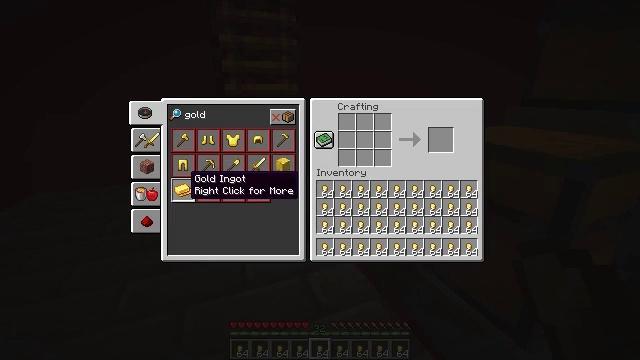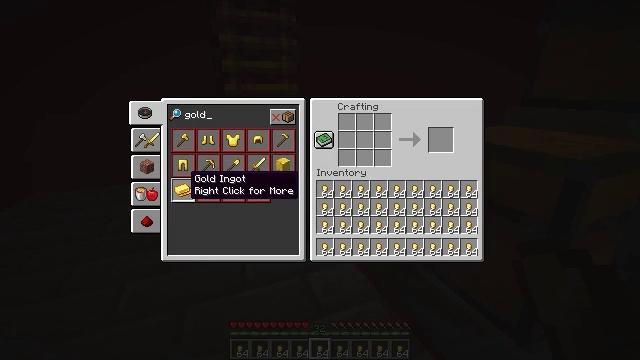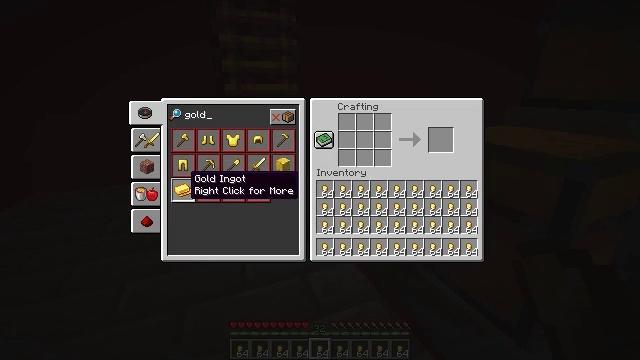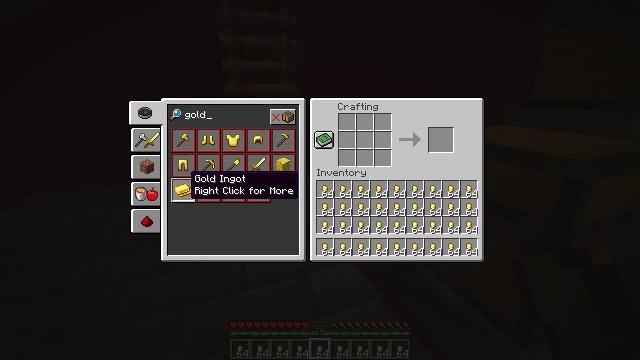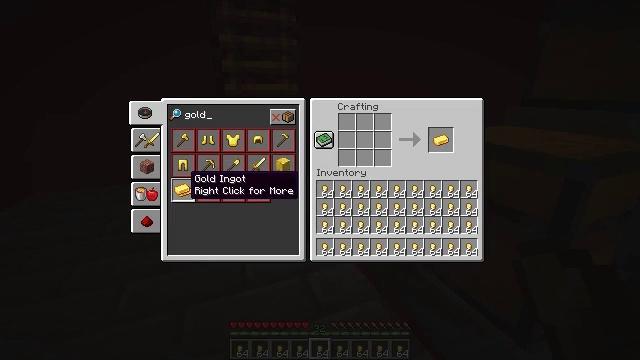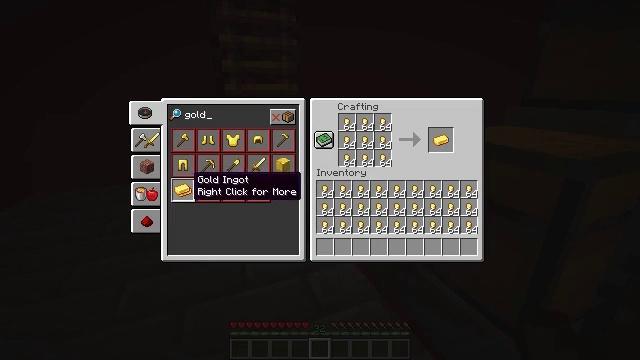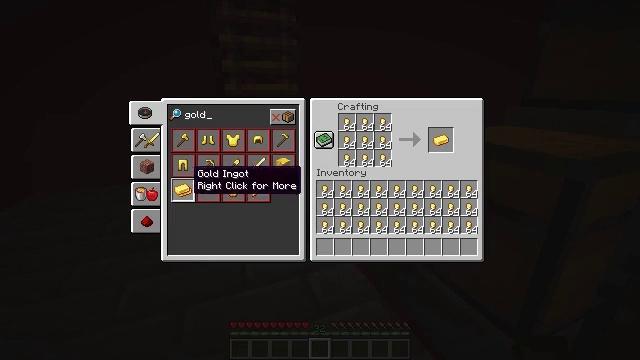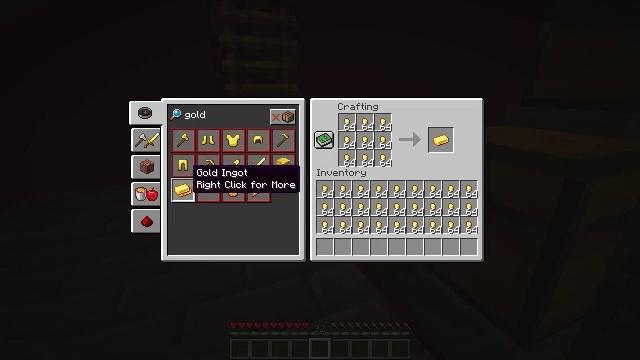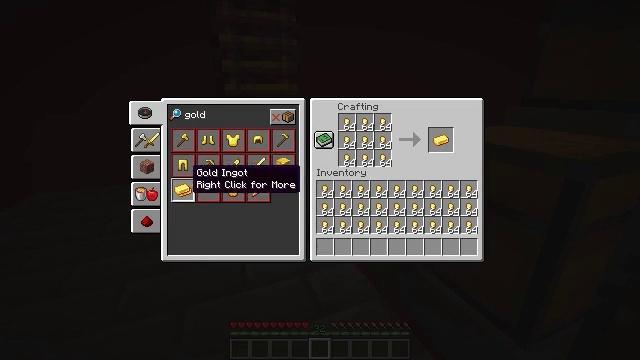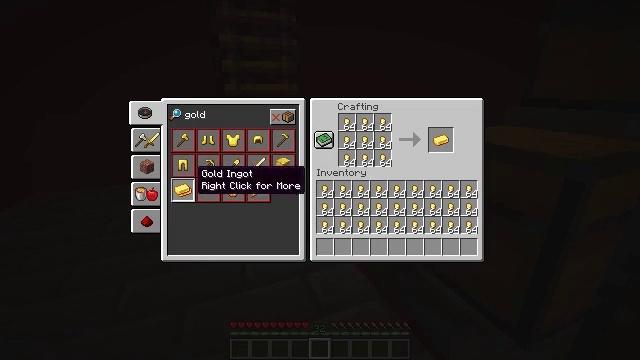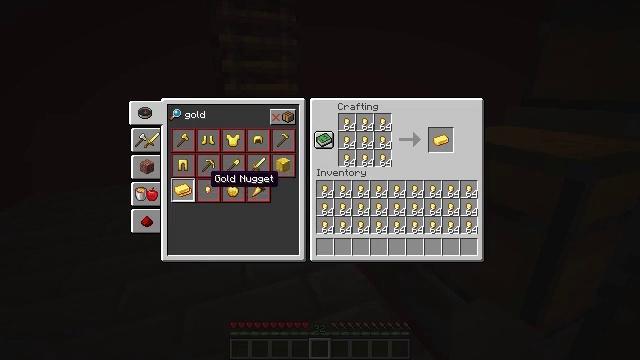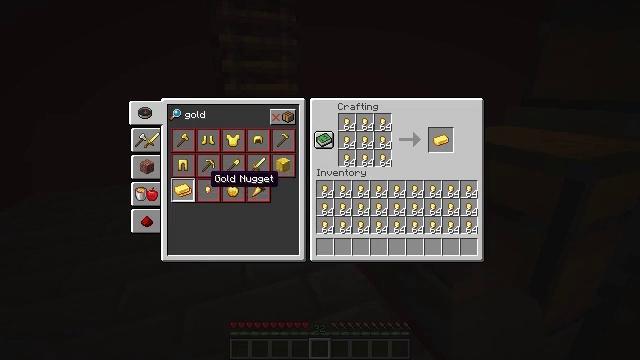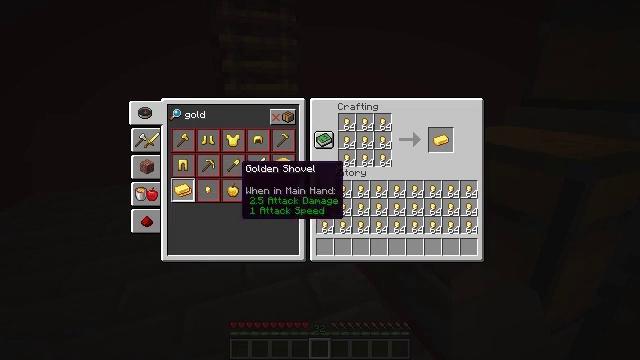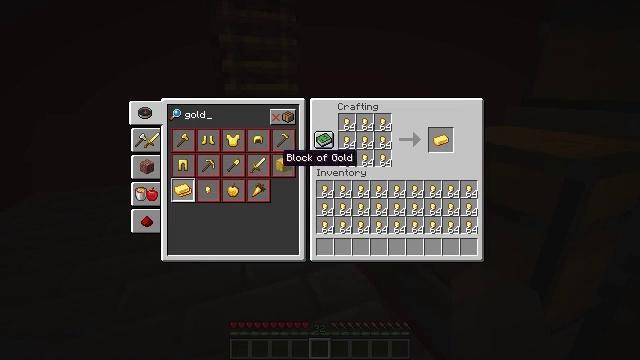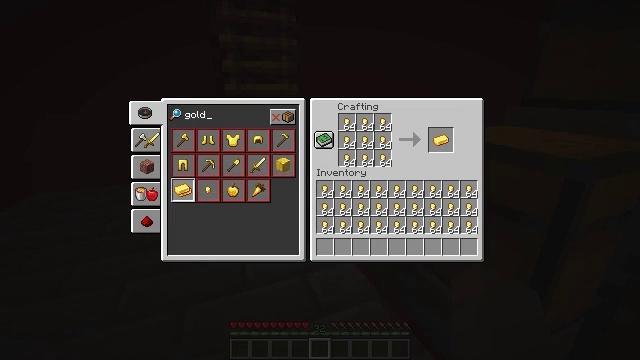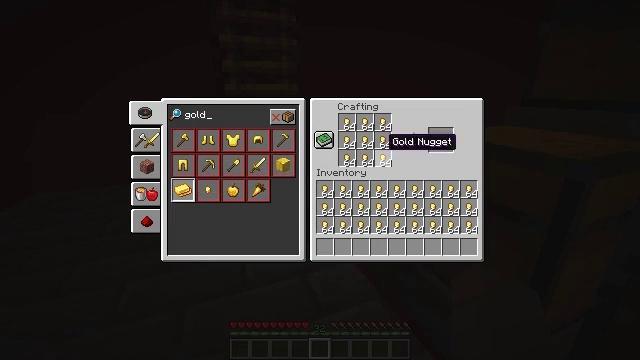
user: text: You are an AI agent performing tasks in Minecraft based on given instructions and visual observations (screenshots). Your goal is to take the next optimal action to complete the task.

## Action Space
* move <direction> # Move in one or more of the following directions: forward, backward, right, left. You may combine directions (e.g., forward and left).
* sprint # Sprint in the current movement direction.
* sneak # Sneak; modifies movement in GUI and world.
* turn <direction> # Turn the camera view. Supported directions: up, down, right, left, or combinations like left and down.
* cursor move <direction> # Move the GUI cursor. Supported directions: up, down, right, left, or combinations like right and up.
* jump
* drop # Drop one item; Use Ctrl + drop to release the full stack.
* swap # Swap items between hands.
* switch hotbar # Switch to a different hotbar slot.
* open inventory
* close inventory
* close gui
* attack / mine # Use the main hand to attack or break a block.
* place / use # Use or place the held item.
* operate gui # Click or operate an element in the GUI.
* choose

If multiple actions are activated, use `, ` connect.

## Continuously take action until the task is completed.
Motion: motion action
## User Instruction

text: Smelt gold ore into a gold ingot.
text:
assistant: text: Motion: sneak, operate gui
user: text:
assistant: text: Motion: sneak
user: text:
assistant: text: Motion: sneak
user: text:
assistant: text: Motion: sneak
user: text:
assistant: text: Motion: sneak
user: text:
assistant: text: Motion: sneak
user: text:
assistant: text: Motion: sneak
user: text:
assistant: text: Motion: sneak
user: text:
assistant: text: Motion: sneak
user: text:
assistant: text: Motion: sneak, cursor move right
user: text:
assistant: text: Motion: sneak
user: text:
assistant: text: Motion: sneak, cursor move right and up
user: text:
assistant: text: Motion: sneak, cursor move right and up
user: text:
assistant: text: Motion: sneak, cursor move right and up
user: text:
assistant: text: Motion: sneak, cursor move right
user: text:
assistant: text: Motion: sneak, cursor move right
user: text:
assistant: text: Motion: sneak, cursor move right
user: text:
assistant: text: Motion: sneak
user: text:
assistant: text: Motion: sneak
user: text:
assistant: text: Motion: sneak
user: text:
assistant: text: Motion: sneak
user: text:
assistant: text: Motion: sneak
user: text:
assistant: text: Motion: sneak
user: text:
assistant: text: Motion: sneak
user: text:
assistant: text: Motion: sneak, operate gui
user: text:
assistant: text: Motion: sneak, operate gui
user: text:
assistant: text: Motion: sneak, operate gui
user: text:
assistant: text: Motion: sneak
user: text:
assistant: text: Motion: sneak
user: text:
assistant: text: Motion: sneak